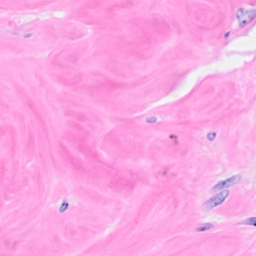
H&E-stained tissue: Breast